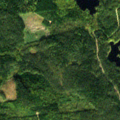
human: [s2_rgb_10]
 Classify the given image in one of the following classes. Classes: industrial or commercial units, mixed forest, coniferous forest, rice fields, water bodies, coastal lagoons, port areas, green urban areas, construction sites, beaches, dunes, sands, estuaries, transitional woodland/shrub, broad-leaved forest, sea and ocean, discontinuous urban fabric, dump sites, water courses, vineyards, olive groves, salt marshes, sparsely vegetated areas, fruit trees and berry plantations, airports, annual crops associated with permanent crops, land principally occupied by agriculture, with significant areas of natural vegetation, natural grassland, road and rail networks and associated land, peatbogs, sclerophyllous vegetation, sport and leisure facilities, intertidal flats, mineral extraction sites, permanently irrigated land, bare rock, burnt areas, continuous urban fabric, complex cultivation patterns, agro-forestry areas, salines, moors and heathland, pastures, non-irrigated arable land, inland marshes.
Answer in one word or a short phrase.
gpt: broad-leaved forest, coniferous forest, mixed forest, water bodies